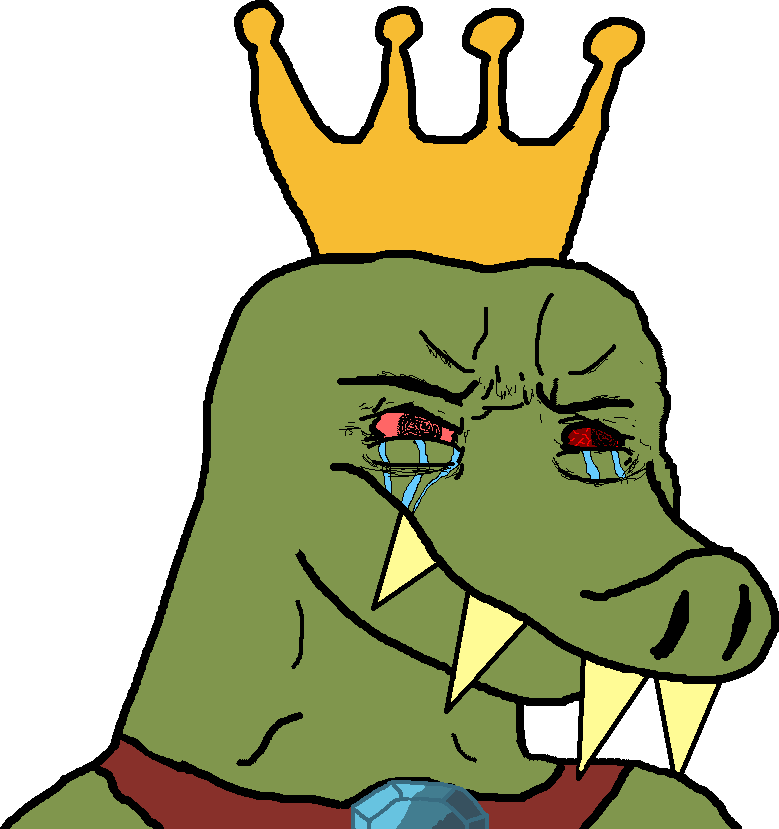
Label: 5_Crying_Wojak